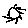
Label: sun